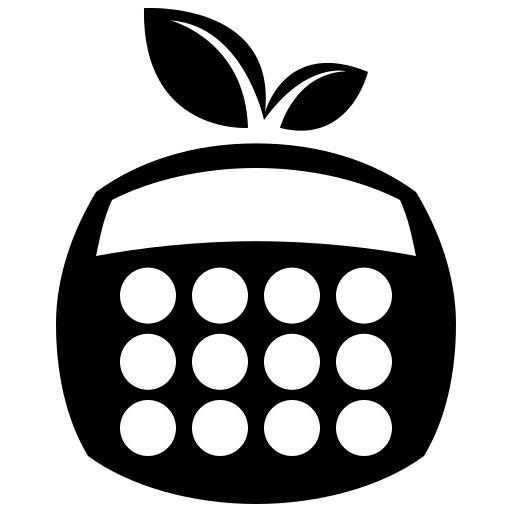
Tags: icon, FontAwesome, fa-icon, brand, nutritionix